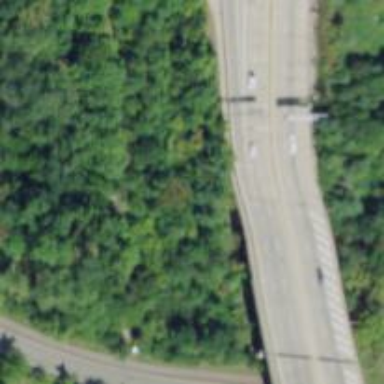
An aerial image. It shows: Motorway bridge spanning urban freeway/expressway.